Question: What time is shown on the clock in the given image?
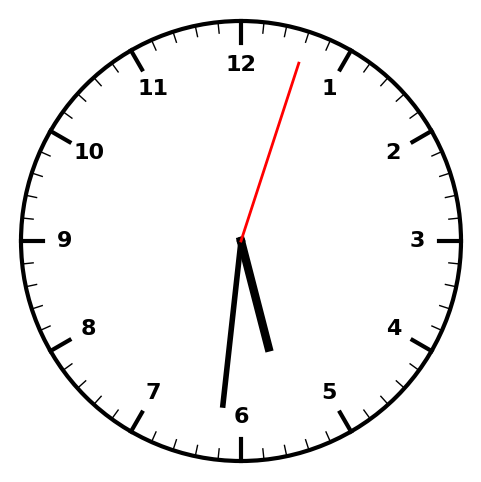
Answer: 05:31:03